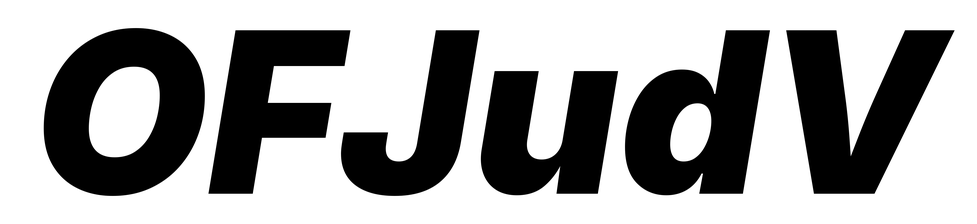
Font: Inter-Italic_Black_Italic